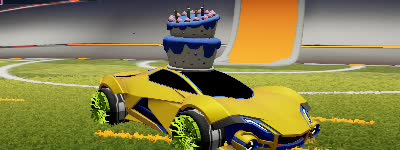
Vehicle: werewolf